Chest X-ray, AP view. Patient: 54 years old, sex M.
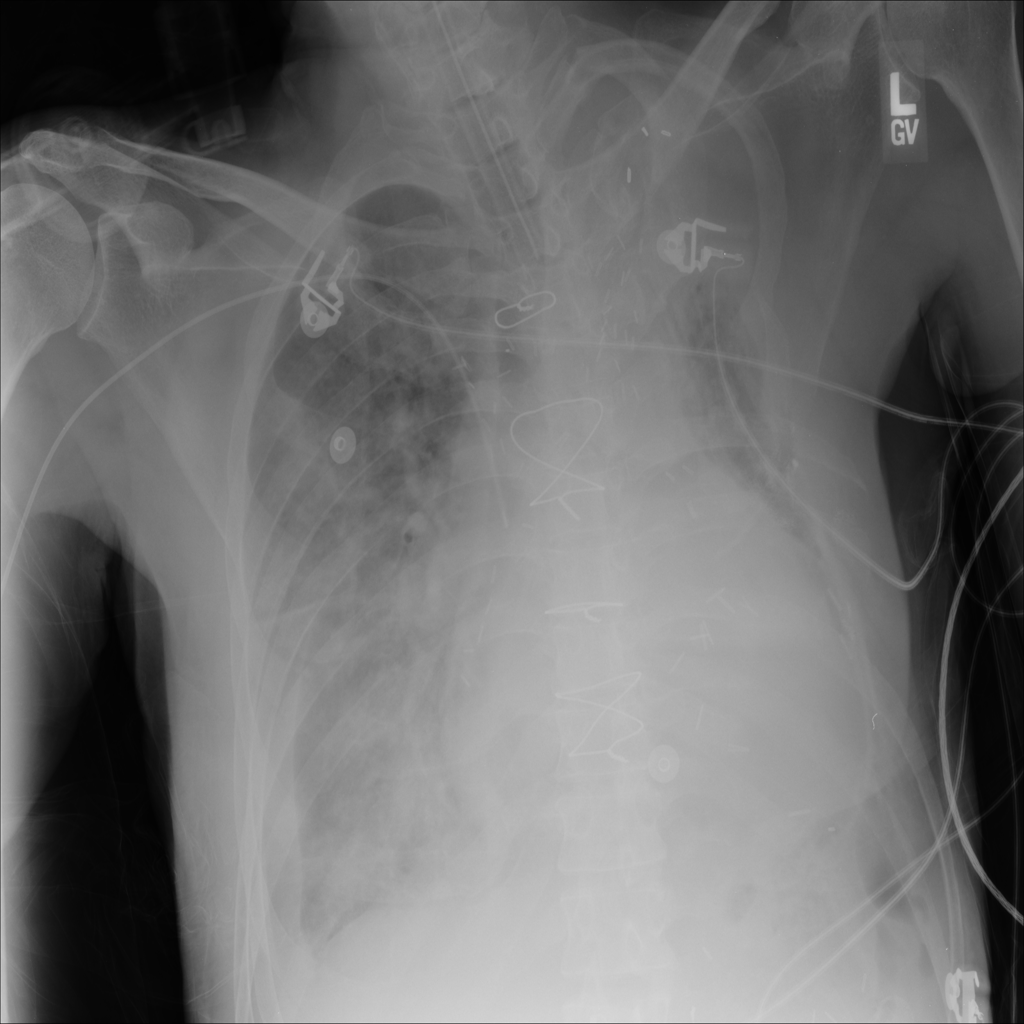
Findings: No Finding